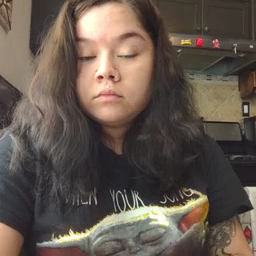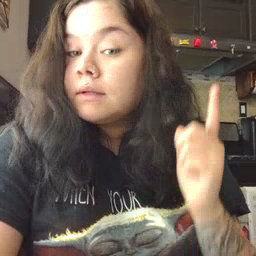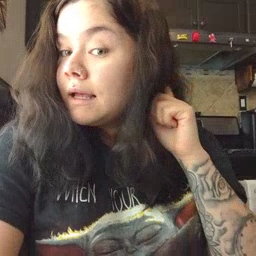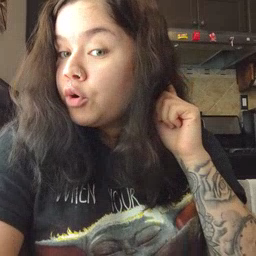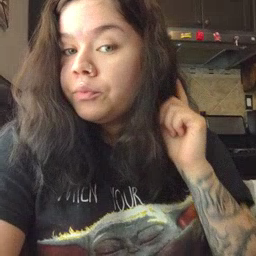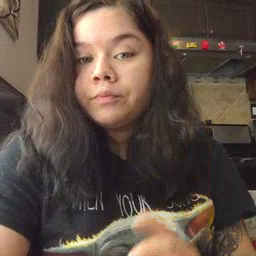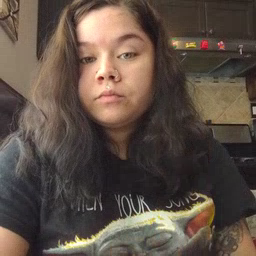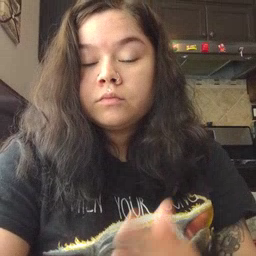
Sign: ear